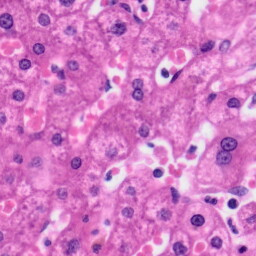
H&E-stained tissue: Liver